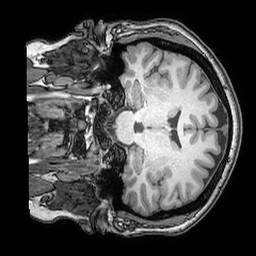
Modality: T1w
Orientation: coronal
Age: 29
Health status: ill
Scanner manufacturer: philips
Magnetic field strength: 3 T
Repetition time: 0.007 s
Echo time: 0.0035 s